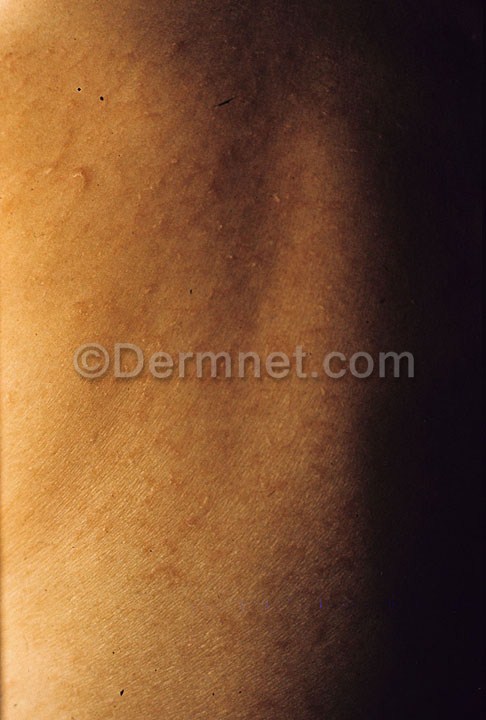
Disease: Atopic Dermatitis Photos